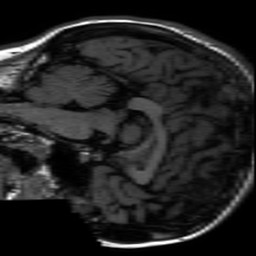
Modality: inplaneT1
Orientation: sagittal
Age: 18
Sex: female
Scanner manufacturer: ge
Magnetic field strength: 3 T
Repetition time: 2.297 s
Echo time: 0.02273 s